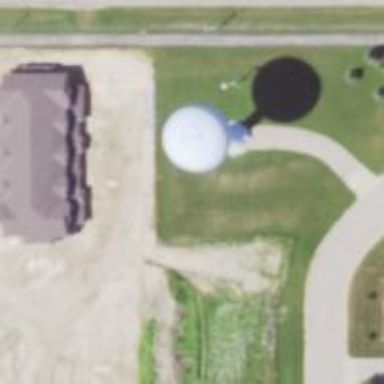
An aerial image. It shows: Water tower that is man-made.